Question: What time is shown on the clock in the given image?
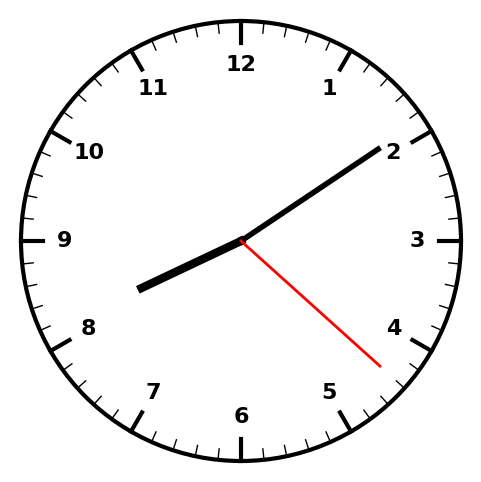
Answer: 08:09:22